Interaction volume radius: 10 \u00c5
Interaction volume height: 20 \u00c5
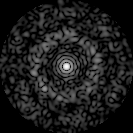
Disorder parameter: 0.8445